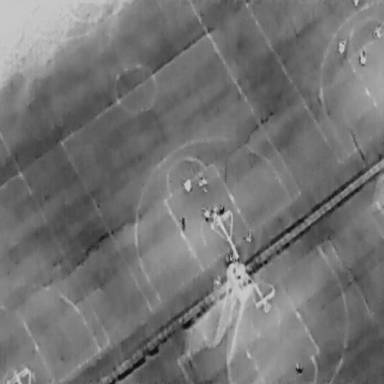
There are 12 People in the infrared image.